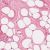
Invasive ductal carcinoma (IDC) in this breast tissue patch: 0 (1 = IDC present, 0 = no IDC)